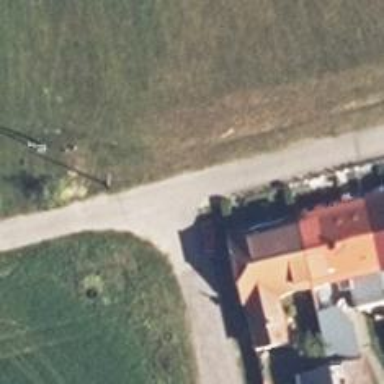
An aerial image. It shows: Smoothly paved residential road.